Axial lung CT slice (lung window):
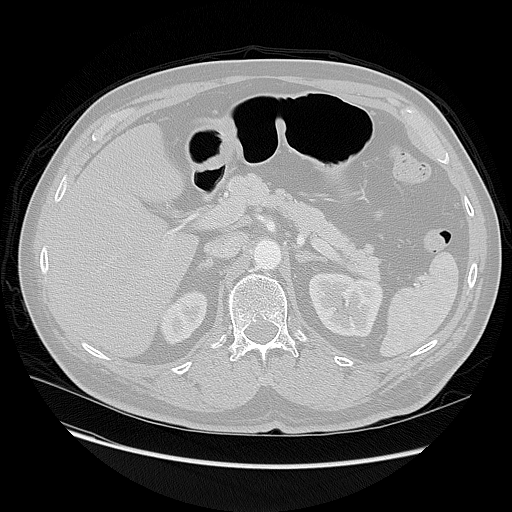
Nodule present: no